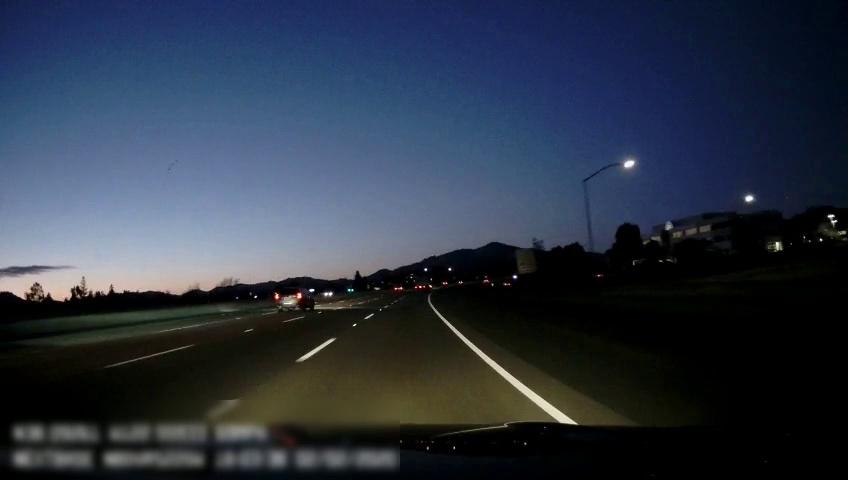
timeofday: Dusk/Dawn/Twilight
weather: Other
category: Drivable Space
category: Vehicles | SUV
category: Vehicles | Truck
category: Lanes | Alternate Lane
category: Lanes | Alternate Lane
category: Lanes | Alternate Lane
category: Lanes | Alternate Lane
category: Traffic | Signs